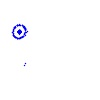
Particle: proton